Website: apple
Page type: customer-info-address
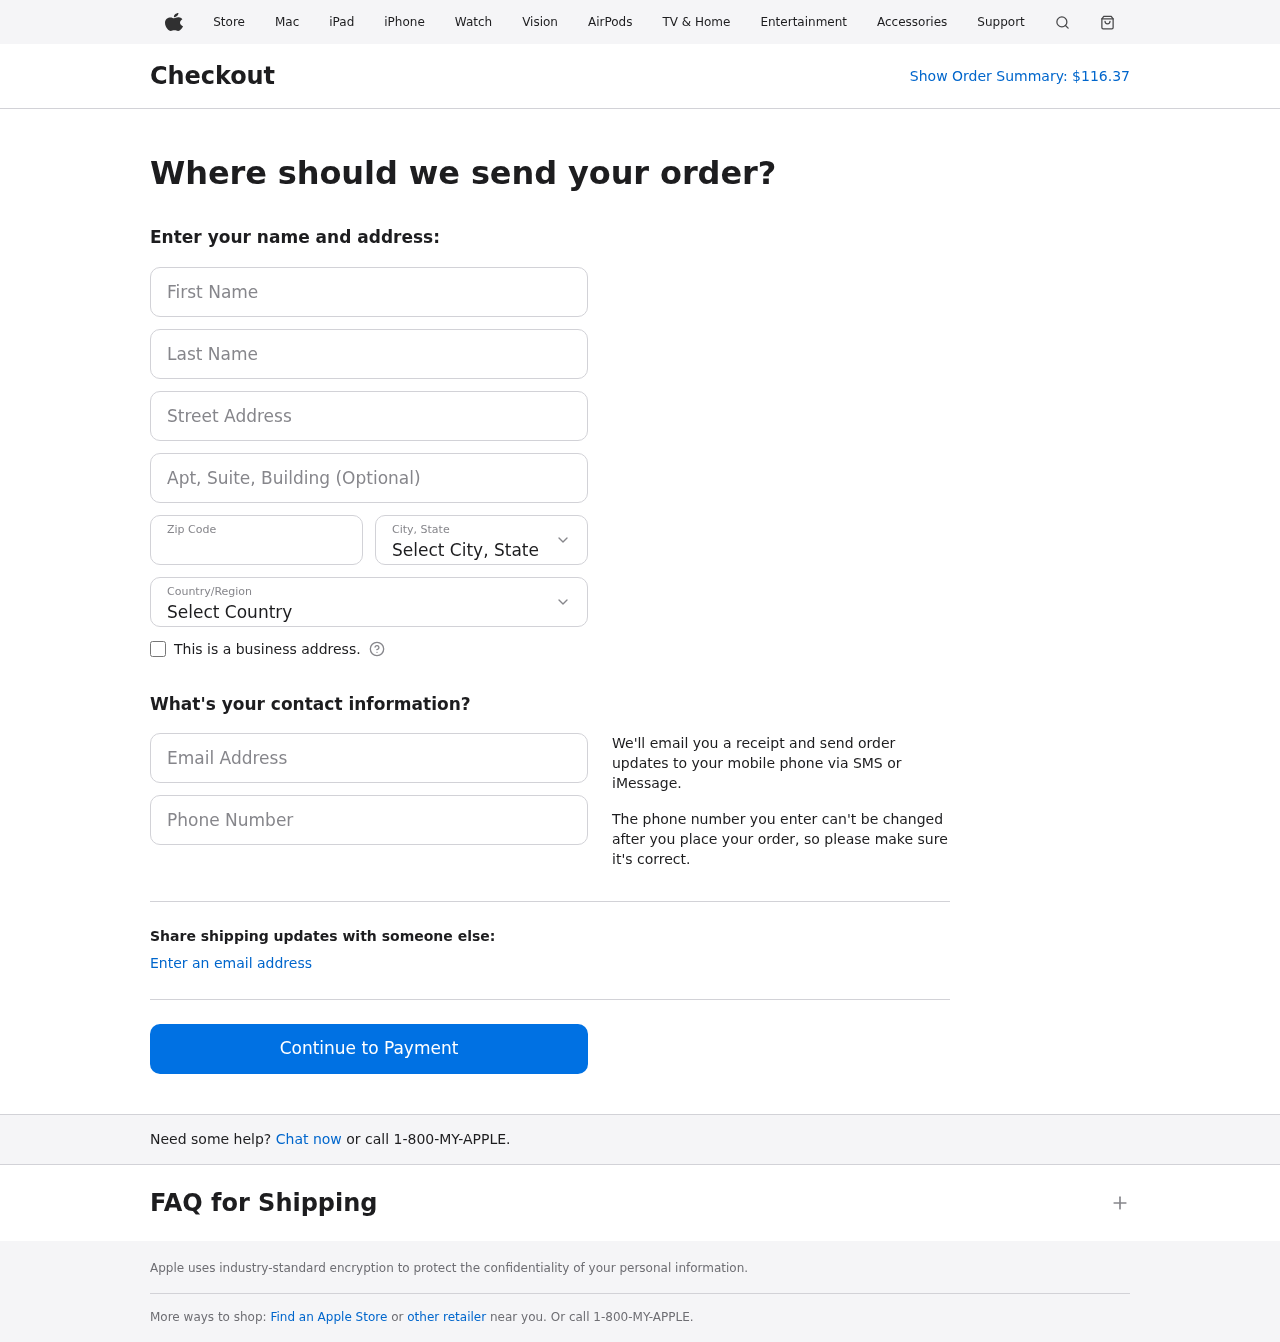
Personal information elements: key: PII_CITY_STATE
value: Port Brookeborough, MN
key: PII_COUNTRY
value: United States
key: PII_EMAIL
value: catherine.lopez@yahoo.com
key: PII_FIRSTNAME
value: Catherine
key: PII_LASTNAME
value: Lopez
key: PII_PHONE
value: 3965578578
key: PII_POSTCODE
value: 06318
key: PII_STREET
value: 90080 Olivia Mount Suite 813
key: PII_STREET2
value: Apt. 508
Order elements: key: ORDER_TOTAL
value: $116.37